九年级 · 度量几何学
如图, 点 $E$ 是 $\triangle A B C$ 内一点, $\angle A E B=90^{\circ}, A E$ 平分 $\angle B A C, D$ 是边 $A B$ 的中点, 延长线段 $D E$ 交边 $B C$ 于点 $F$, 若 $A B=6, E F=1$, 则线段 $A C$ 的长为 $($ )

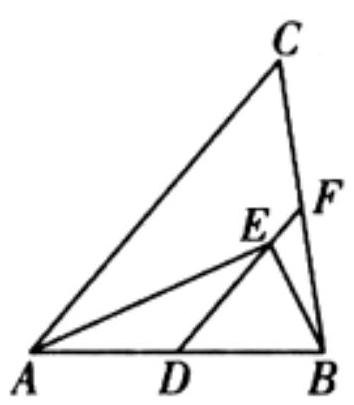
A. 7
B. $\frac{15}{2}$
C. 8
D. 9

答案: C
解析: 【分析】

本题考查角平分线的定义, 直角三角形斜边的中线的性质, 三角形的中位线定理, 平行线的判定, 等腰三角形的性质, 平行线分线段成比例.关键是证明 $D F$ 是 $D F$ 是 $\triangle B A C$ 的中位线.

先由角平分线的定义, 直角三角形斜边的中线的性质证明 $D F / / A C$, 再根据平行线分线段成比例证明 $F$ 是 $B C$ 中点, 最后根据三角形中位线定理即可解答.

【解答】

解: $\because \angle A E B=90^{\circ}$, $D$ 是边 $A B$ 的中点, $A B=6$

$\therefore D E=D A=D B=\frac{1}{2} A B=3$,

$\therefore \angle D A E=\angle D E A$,

$\because A E$ 平分 $\angle B A C$,
$\therefore \angle D A E=\angle C A E$,

$\therefore \angle D E A=\angle C A E$,

$\therefore \frac{B D}{D A}=\frac{B F}{F C}$,

$\because B D=D A$,

$\therefore B F=F C$,

$\therefore F$ 是 $B C$ 中点,

$\therefore D F$ 是 $\triangle B A C$ 的中位线，

$D F=\frac{1}{2} A C$,

$\because D E=3, E F=1$,

$\therefore D F=4$,

$\therefore A C=8$.

故选 $C$.